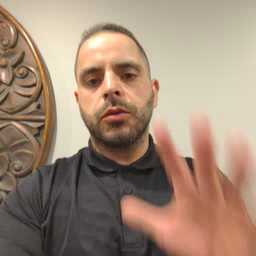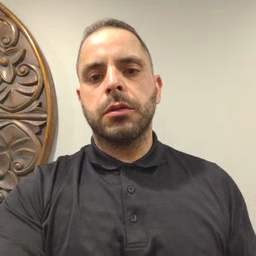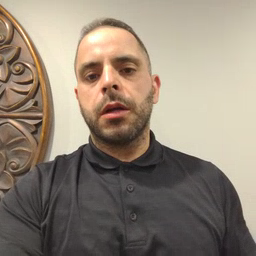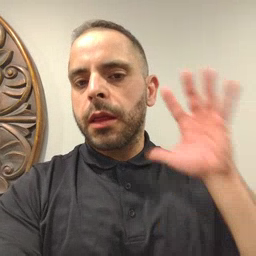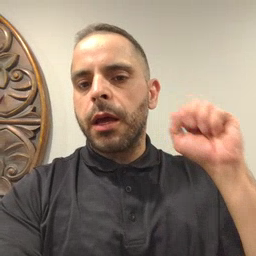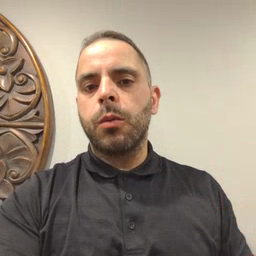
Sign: loud